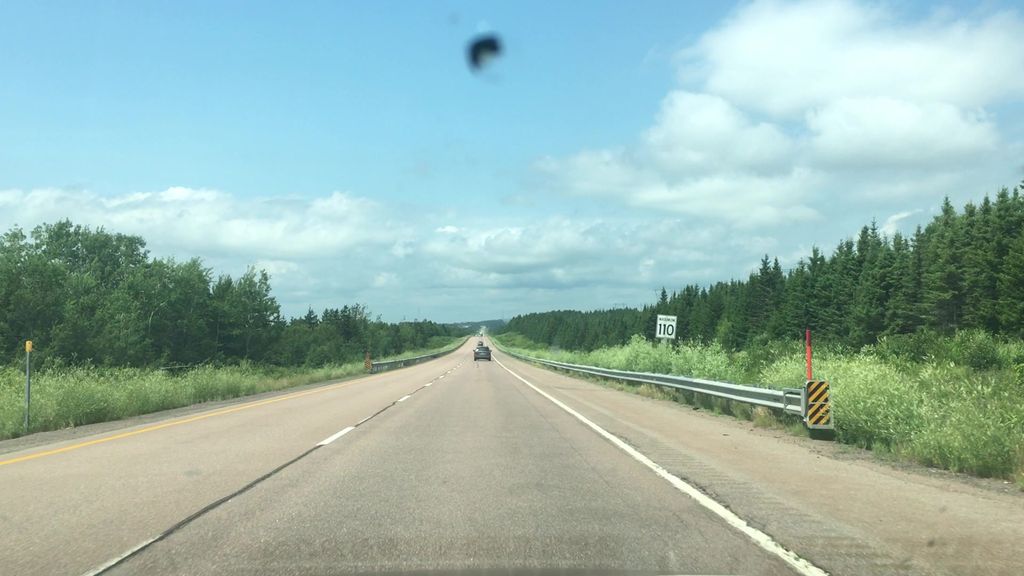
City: charlottetown